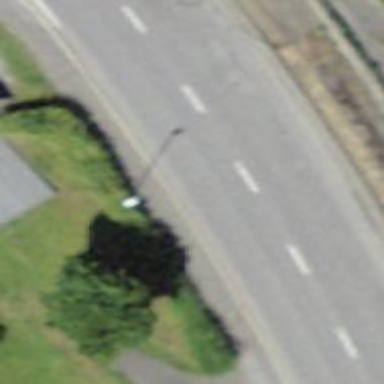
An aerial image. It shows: Secondary road with asphalt surface.